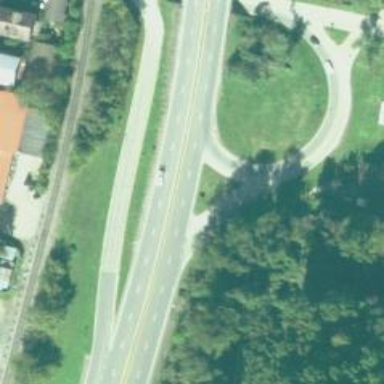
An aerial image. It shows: Primary link road with asphalt surface.